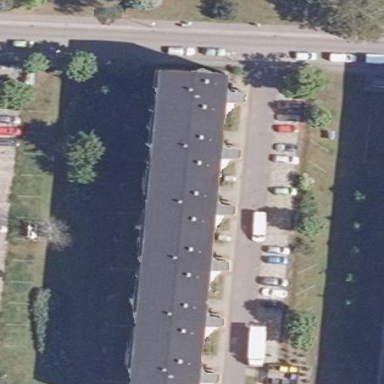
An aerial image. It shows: Image showing building with apartments.